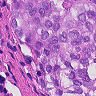
Metastatic tissue present: yes